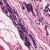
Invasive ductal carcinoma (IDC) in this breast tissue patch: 0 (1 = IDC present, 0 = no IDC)